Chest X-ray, PA view. Patient: 55 years old, sex M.
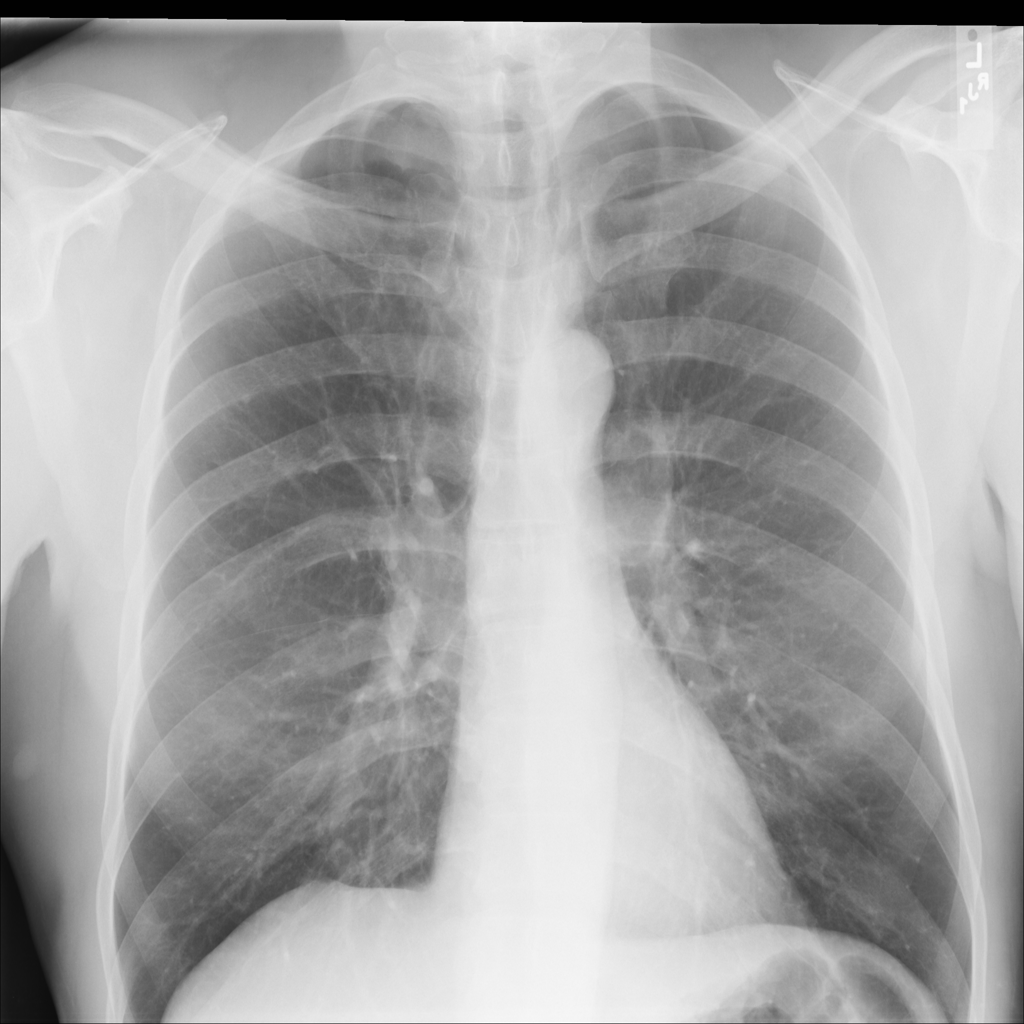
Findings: No Finding